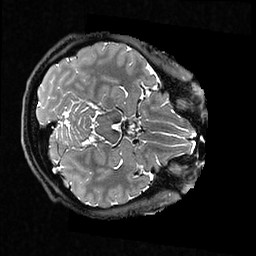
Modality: T2w
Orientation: axial
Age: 48
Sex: female
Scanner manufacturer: ge
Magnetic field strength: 3 T
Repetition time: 3.202 s
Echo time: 0.05904 s